Field crop: maize
Growth stage: 1
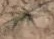
Species: salsola